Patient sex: M
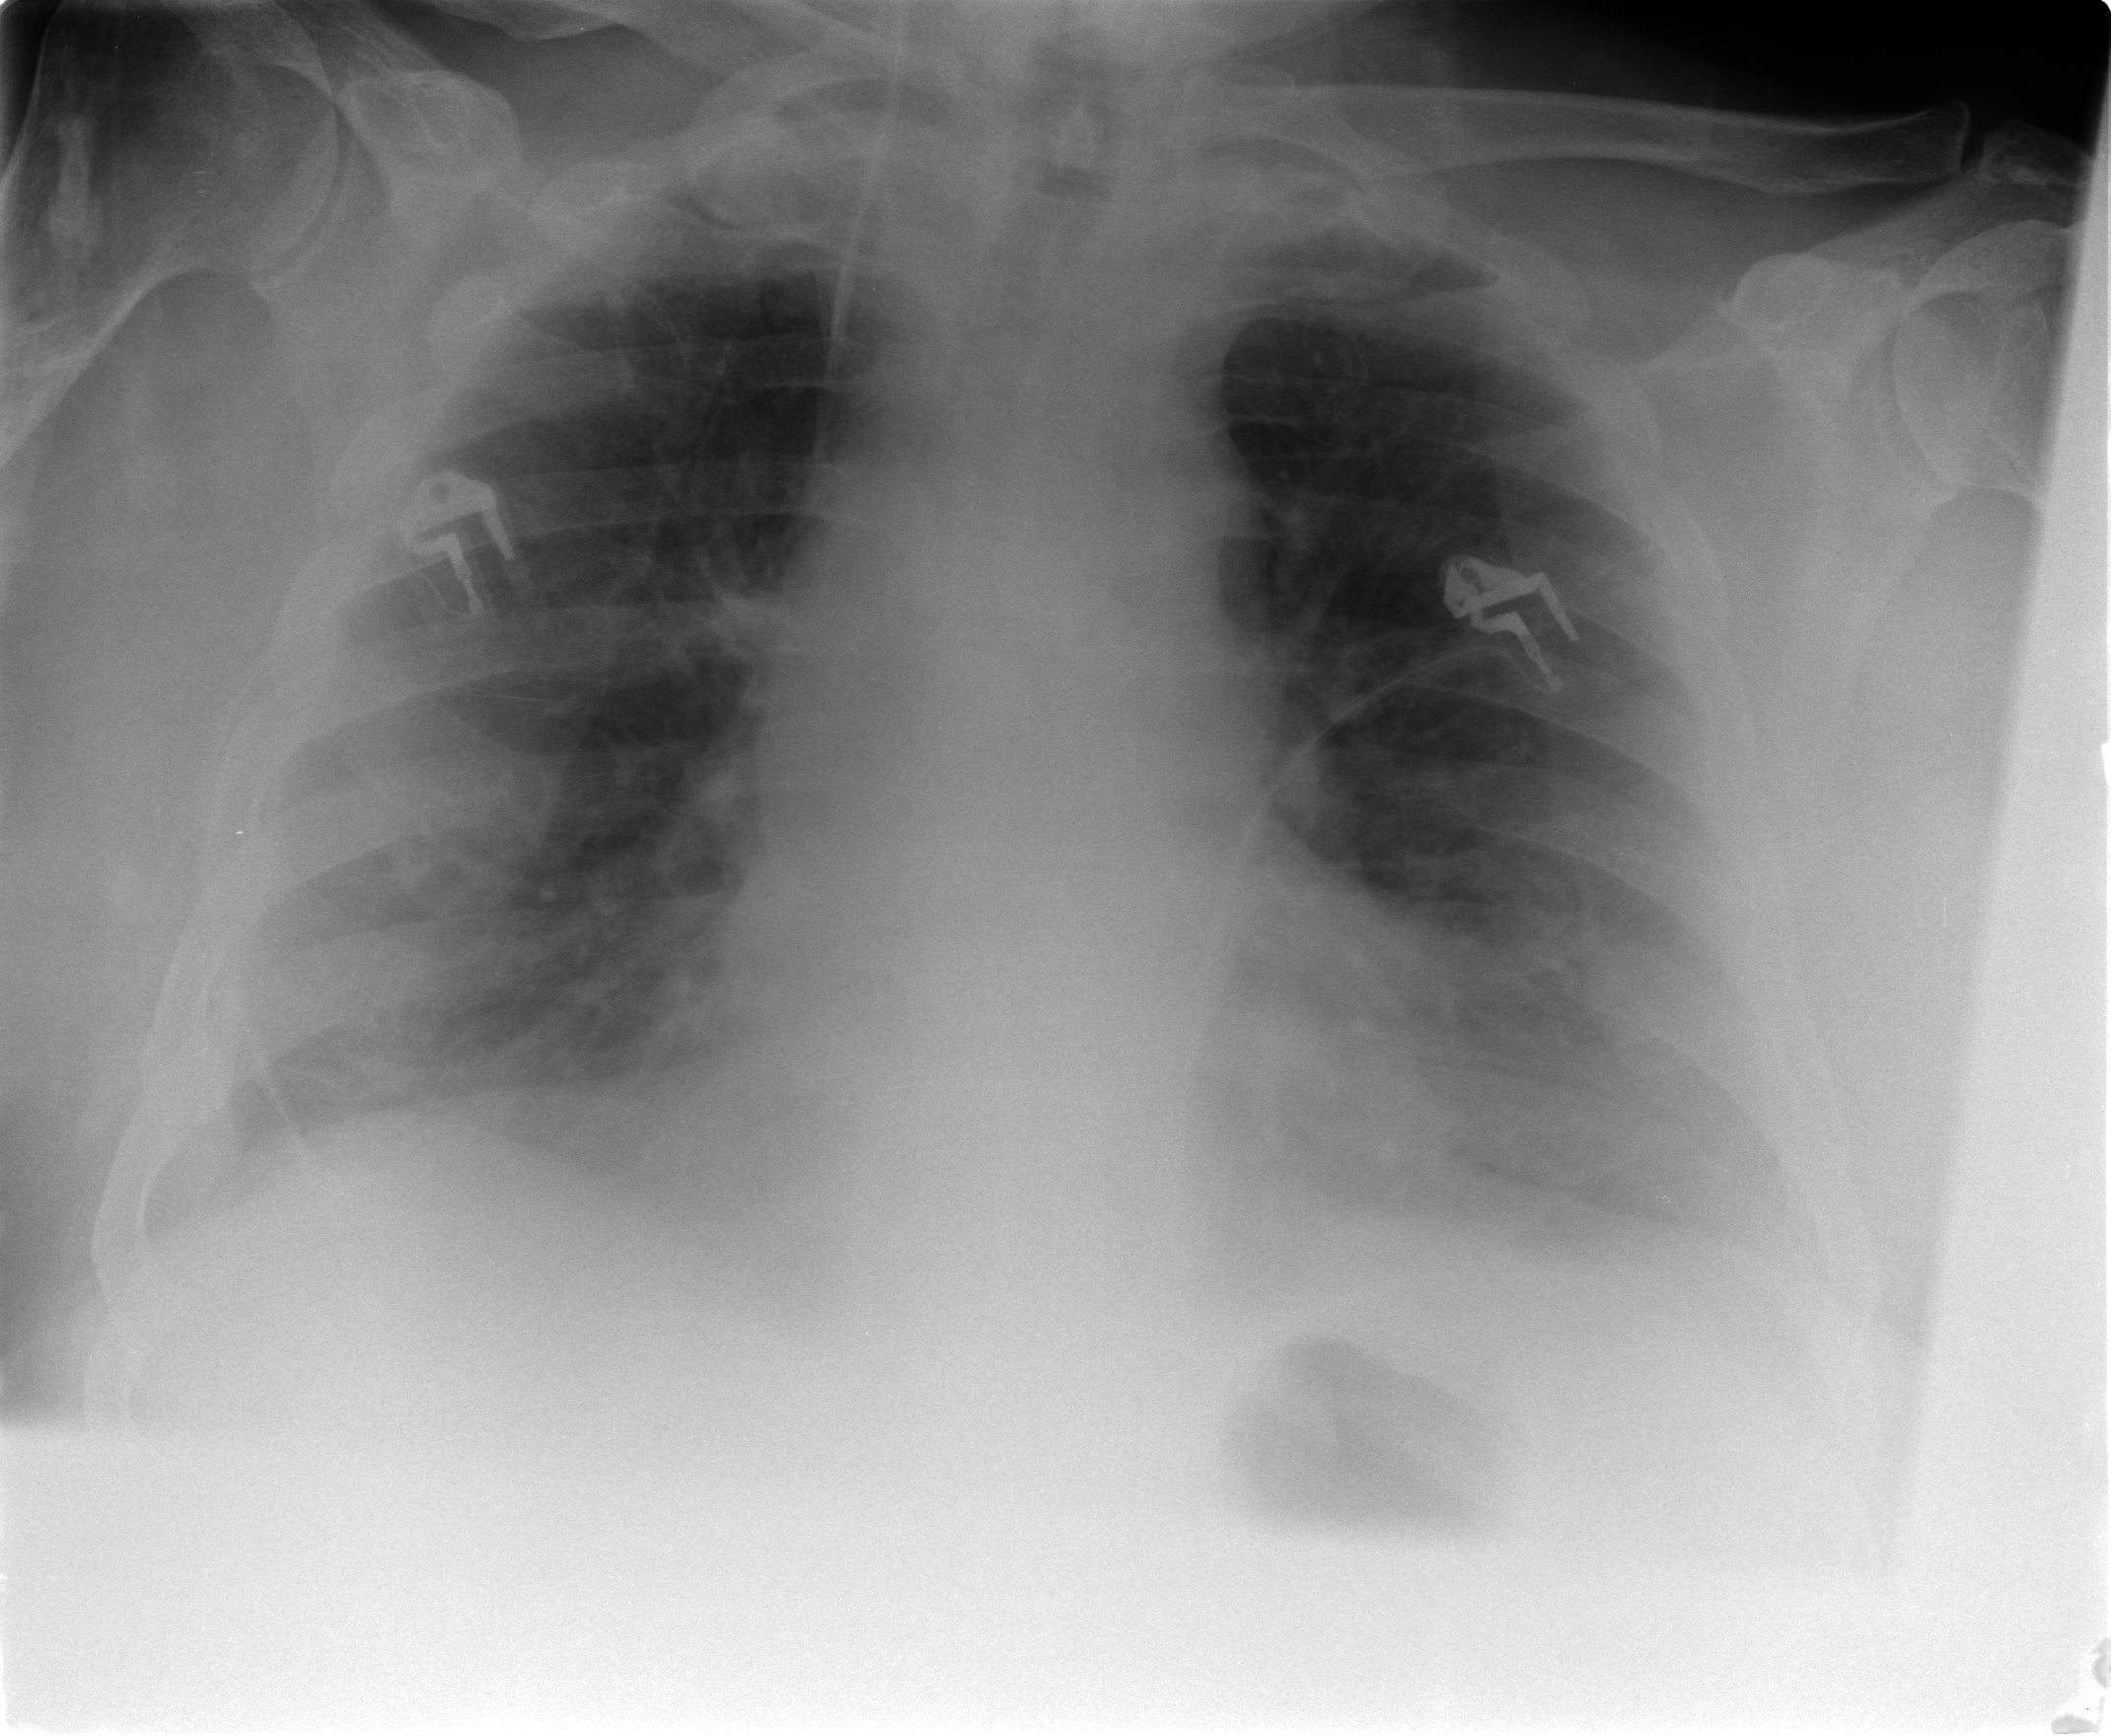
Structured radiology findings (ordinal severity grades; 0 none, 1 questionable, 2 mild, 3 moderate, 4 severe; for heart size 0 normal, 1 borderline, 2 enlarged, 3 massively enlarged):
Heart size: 0
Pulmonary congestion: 3
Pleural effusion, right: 2
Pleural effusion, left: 2
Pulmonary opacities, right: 0
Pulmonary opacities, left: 0
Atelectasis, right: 2
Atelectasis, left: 2